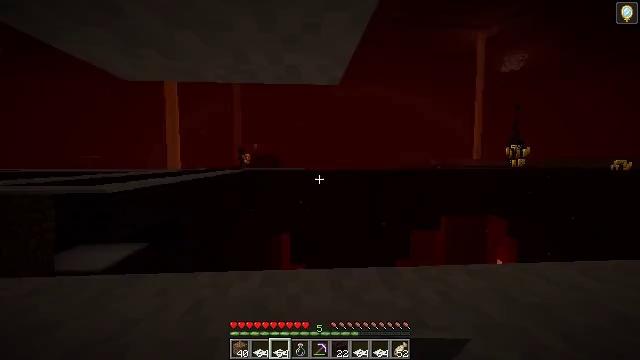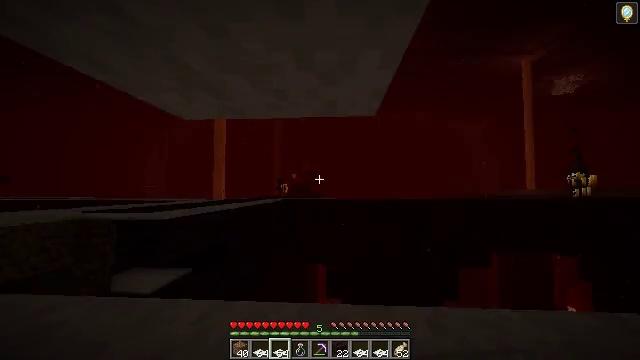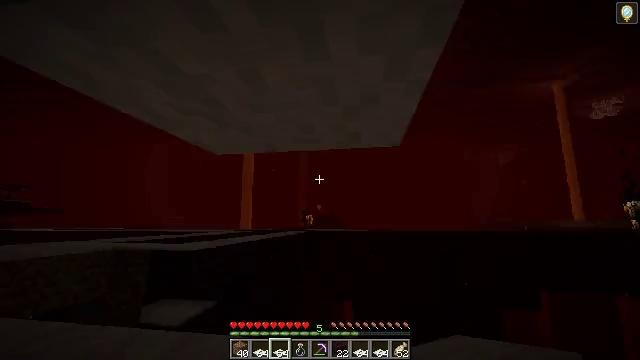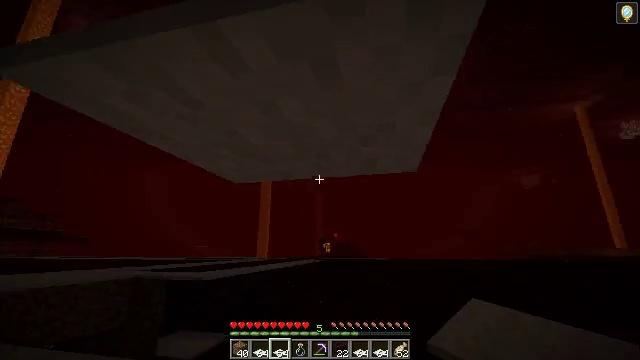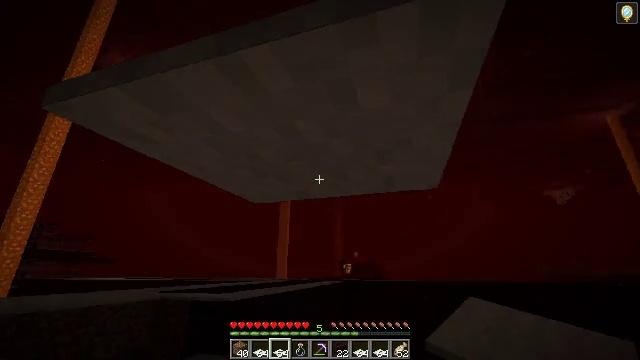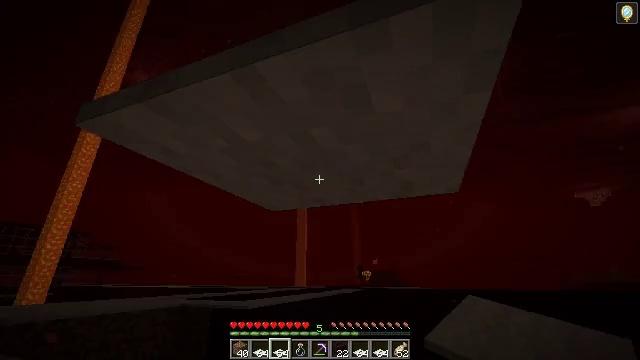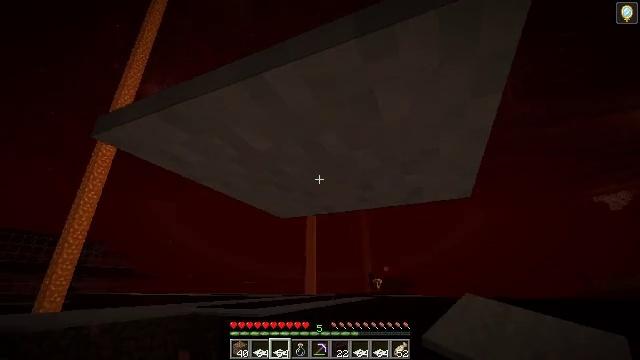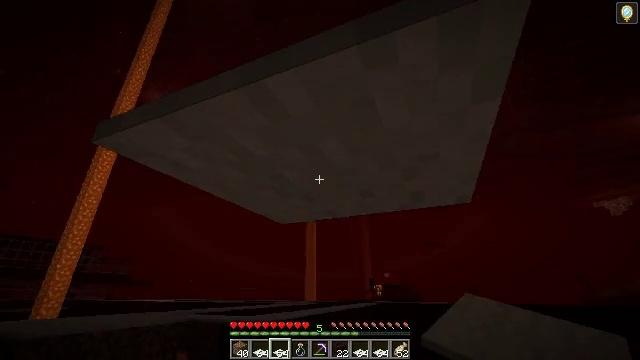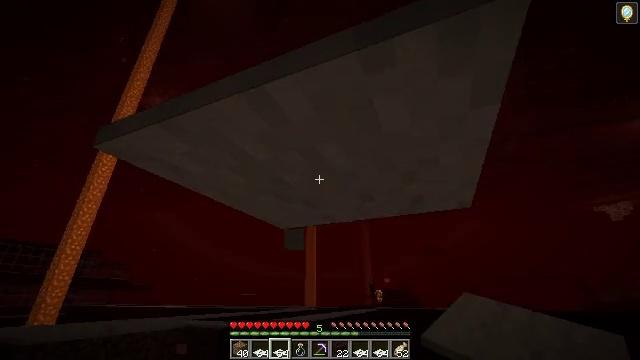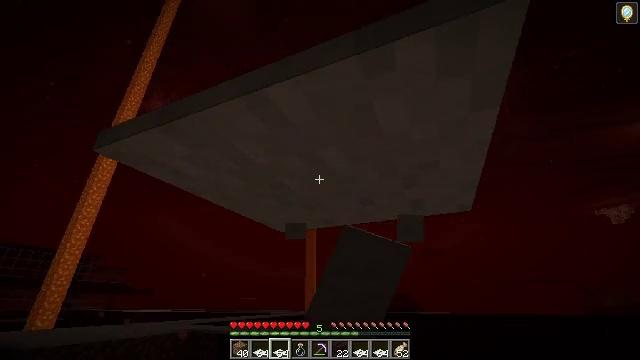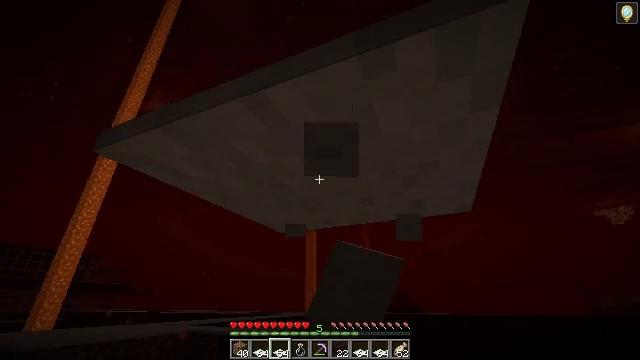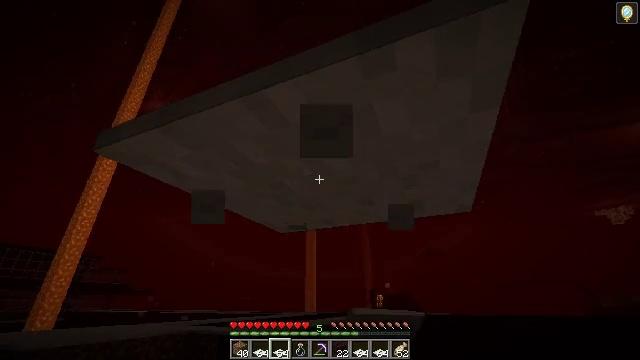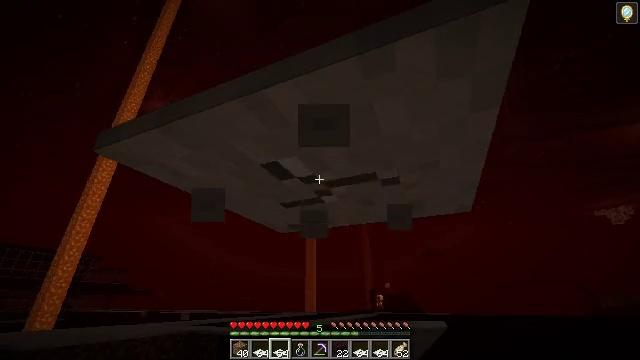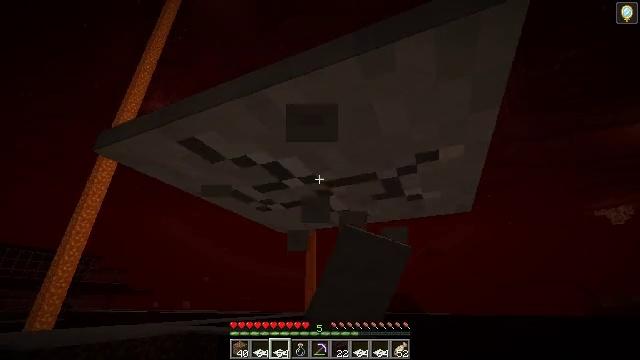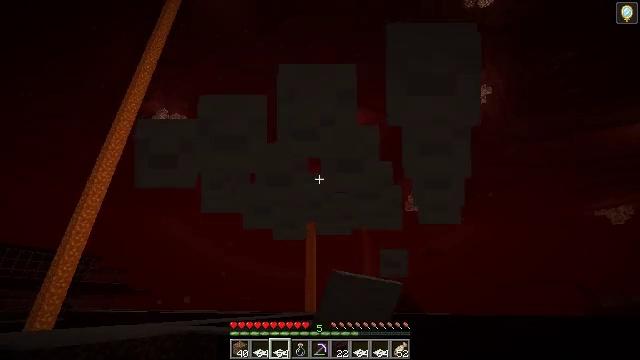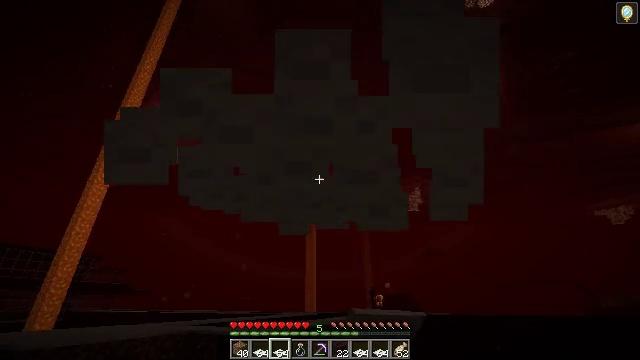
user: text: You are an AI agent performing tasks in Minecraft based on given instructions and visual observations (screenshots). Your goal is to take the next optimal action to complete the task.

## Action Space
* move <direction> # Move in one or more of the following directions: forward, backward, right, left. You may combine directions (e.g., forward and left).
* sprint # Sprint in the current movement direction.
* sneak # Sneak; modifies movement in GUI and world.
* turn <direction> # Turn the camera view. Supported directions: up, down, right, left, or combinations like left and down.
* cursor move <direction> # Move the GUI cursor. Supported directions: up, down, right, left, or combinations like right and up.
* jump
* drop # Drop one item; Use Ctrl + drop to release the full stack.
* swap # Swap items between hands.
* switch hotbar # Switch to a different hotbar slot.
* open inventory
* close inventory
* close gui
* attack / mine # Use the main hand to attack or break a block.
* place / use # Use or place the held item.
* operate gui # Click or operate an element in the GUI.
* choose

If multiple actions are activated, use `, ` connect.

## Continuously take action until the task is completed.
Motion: motion action
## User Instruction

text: Collect the white carpet by hitting it.
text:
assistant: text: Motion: turn left and up
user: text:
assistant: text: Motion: turn left and up
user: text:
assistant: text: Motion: turn left and up
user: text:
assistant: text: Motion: turn left and up
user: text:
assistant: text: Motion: turn left and up
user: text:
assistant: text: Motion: turn left and up
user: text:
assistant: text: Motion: turn up
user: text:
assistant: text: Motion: turn up, attack / mine
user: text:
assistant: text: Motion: attack / mine
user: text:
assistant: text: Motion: attack / mine
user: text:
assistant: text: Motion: attack / mine
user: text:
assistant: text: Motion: attack / mine
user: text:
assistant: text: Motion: attack / mine
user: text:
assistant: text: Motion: attack / mine
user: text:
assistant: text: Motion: attack / mine
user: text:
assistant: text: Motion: attack / mine
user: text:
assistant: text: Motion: attack / mine
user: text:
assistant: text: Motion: turn left and down, attack / mine
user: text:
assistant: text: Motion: attack / mine